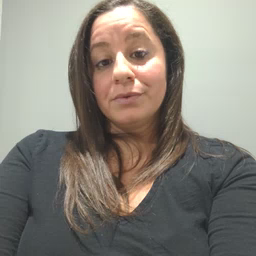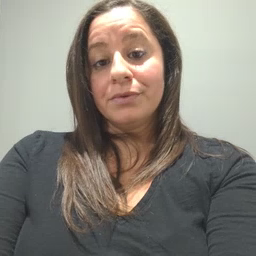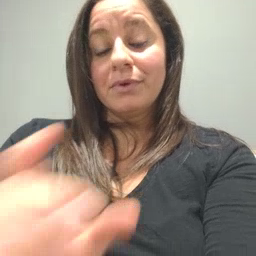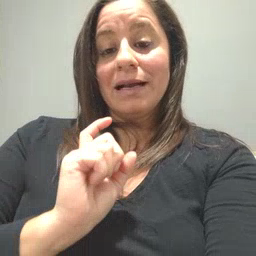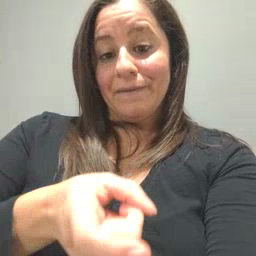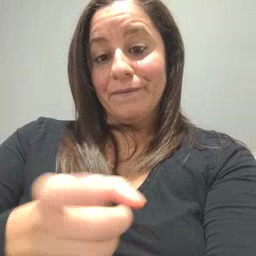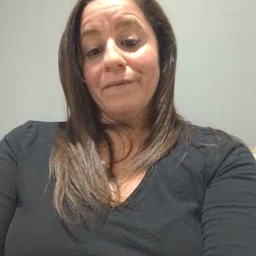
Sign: gift